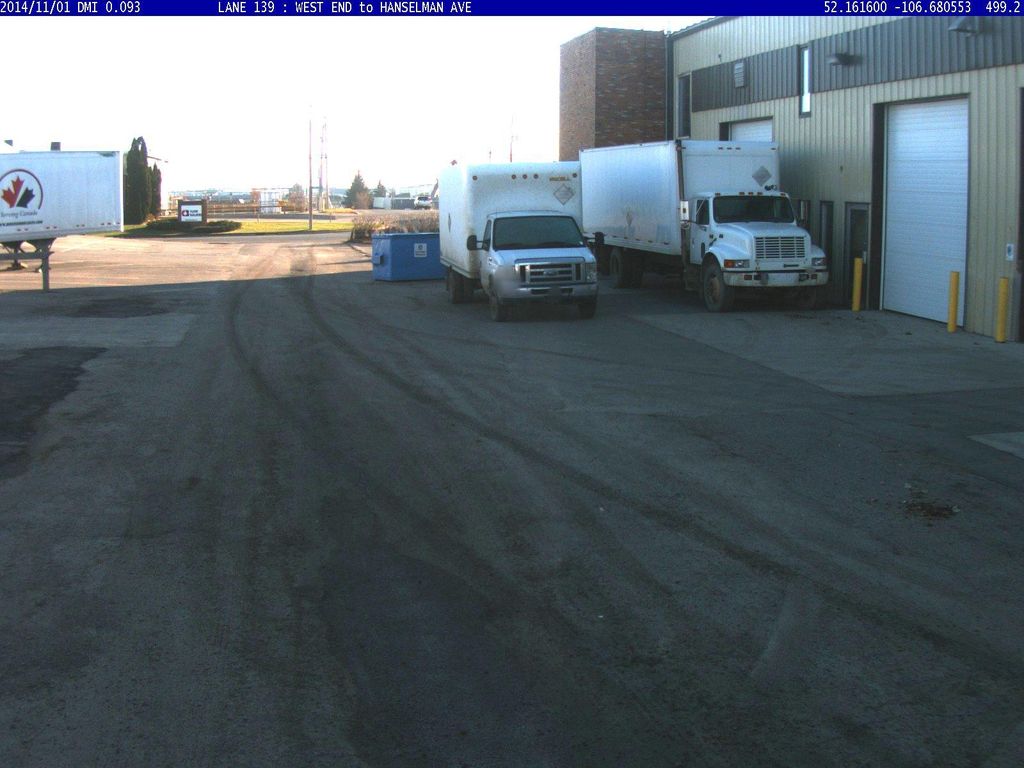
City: saskatoon